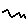
Label: zigzag